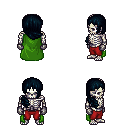
a pixel art fantasy rpg character, male body template, skeleton, green cape, red pants, raven right-swept hairstyle, metal gloves, four views (front, back, left, right), 2x2 character sprite sheet, small pixel art, hard edges, no anti-aliasing